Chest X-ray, PA view. Patient: 64 years old, sex M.
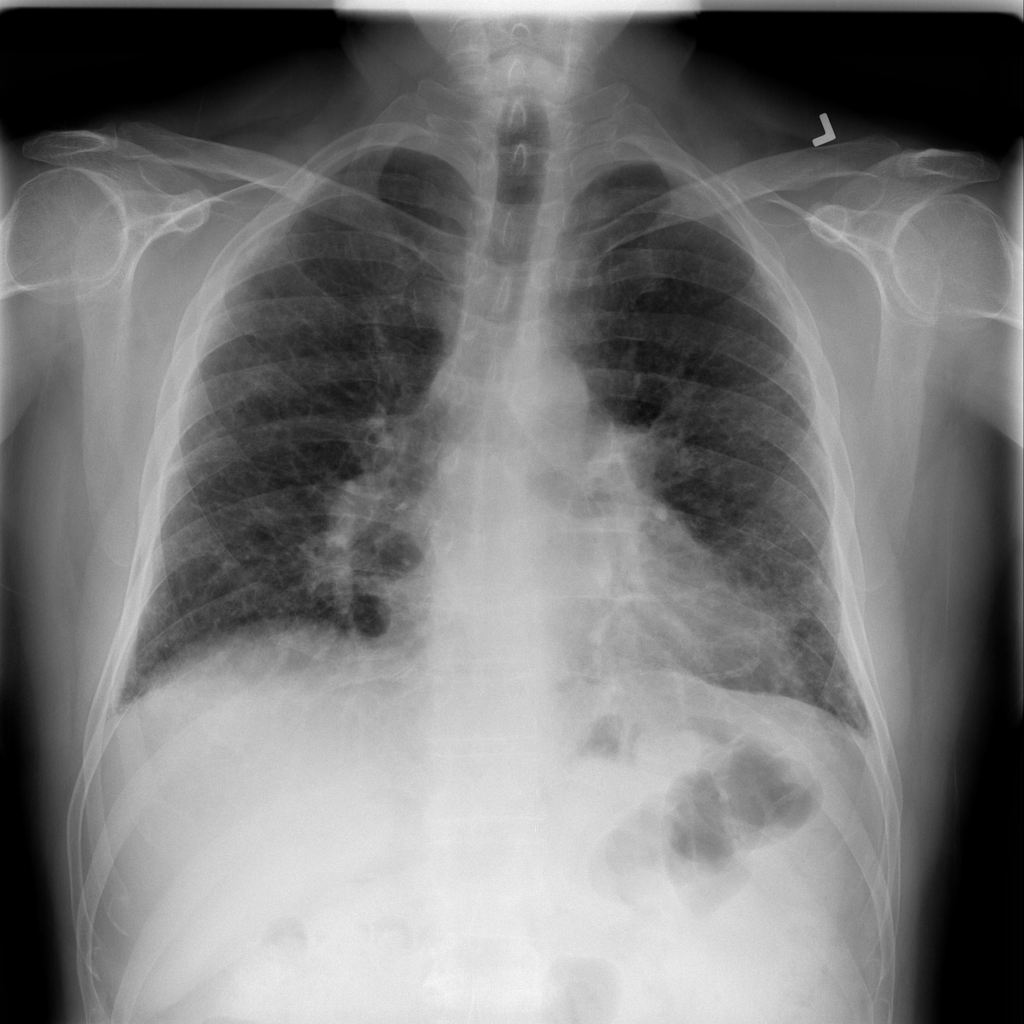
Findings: Cardiomegaly, Effusion, Pleural_Thickening